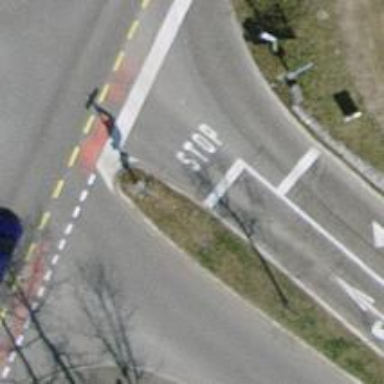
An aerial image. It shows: Road with traffic signals.